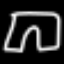
Label: pants